Field crop: maize
Growth stage: 2
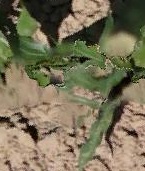
Species: maize